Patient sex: F
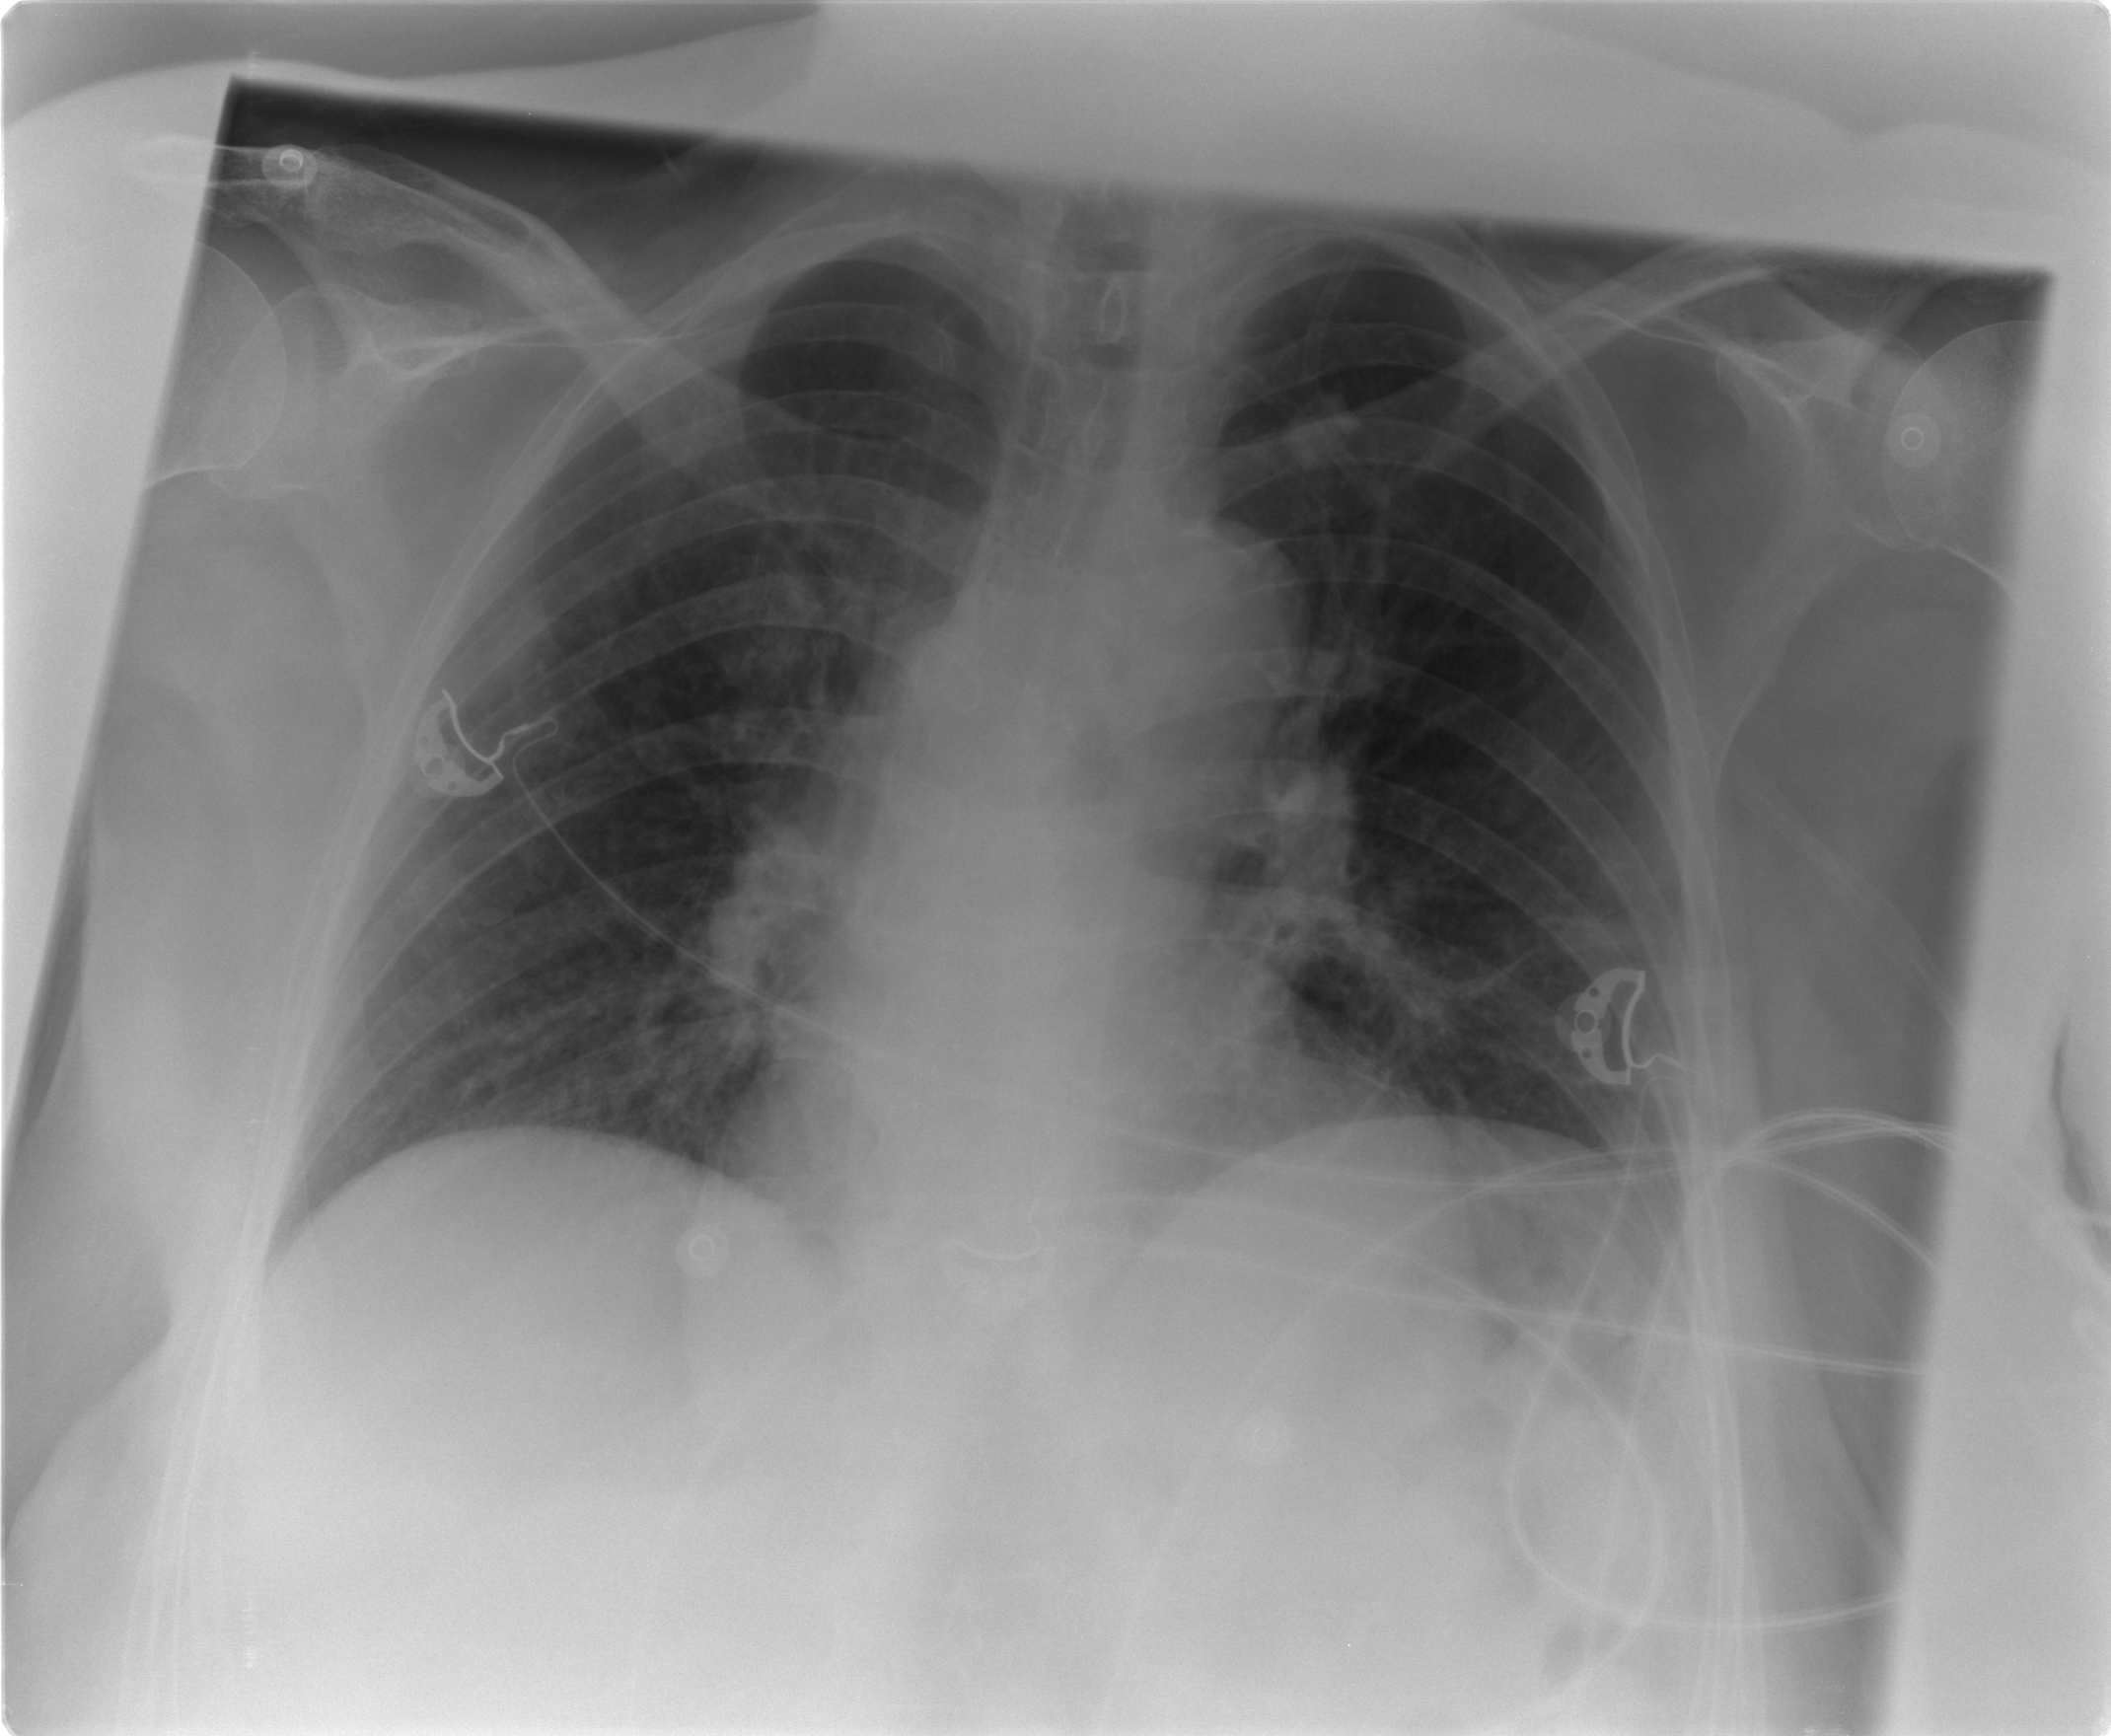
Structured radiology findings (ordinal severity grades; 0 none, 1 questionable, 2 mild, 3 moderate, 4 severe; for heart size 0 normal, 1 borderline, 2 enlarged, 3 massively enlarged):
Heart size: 0
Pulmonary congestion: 2
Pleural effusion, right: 0
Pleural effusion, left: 1
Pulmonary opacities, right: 1
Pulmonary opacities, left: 1
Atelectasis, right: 0
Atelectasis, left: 0